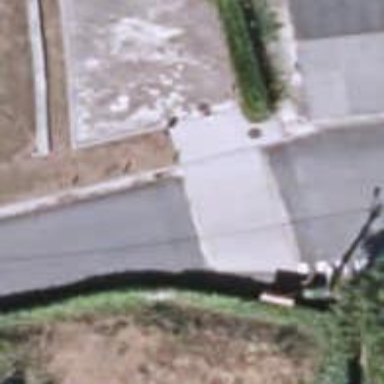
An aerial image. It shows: Footway crossing with marked asphalt surface.